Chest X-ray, PA view. Patient: 62 years old, sex F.
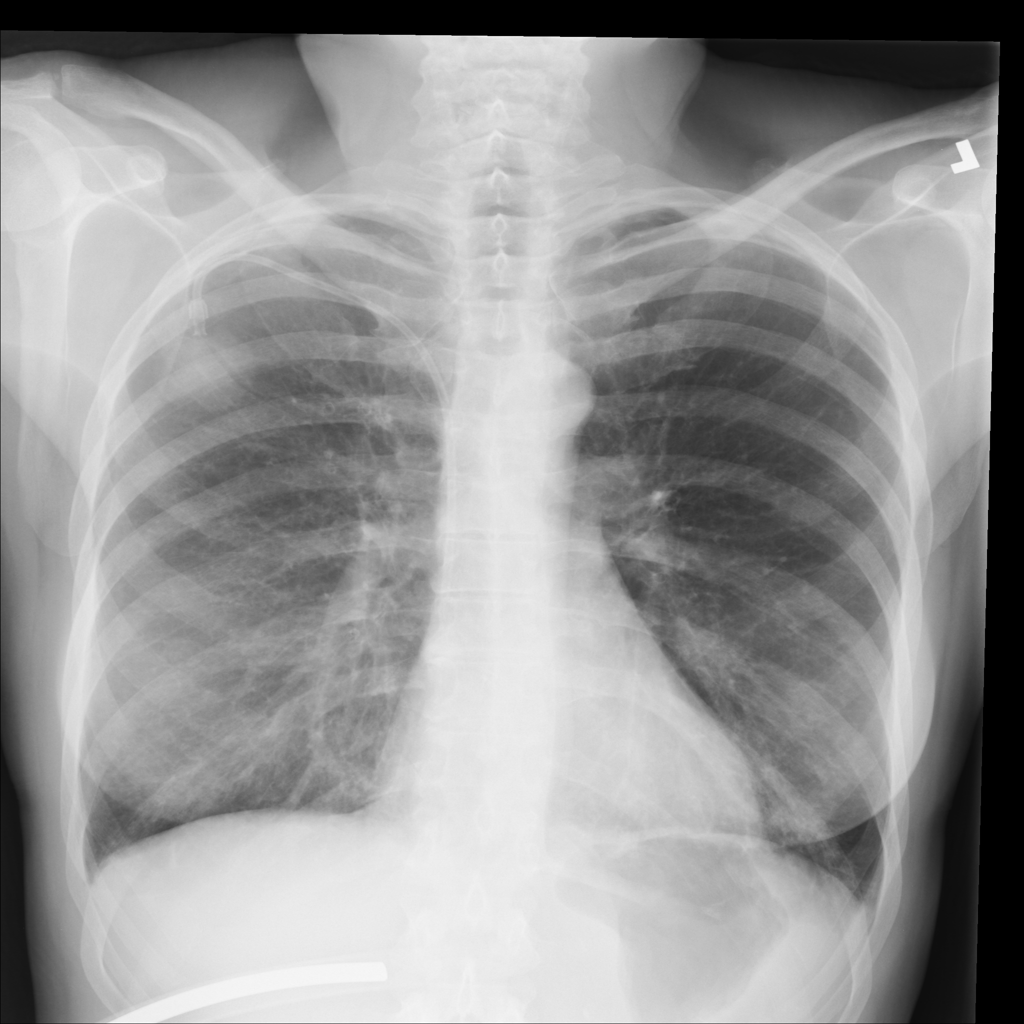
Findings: Infiltration